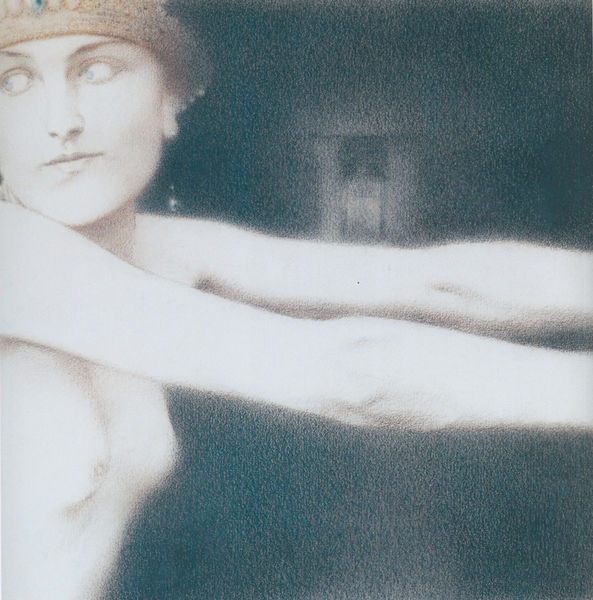
Titel: Studie einer Frau
Künstler: Fernand Khnopff
Institution: Privatbesitz
Schlagwörter: akt, blau, dunkel, gemälde, haut, nackt, schatten, weiß, grün, brust, busen, frau, hell, hintergrund, hut, licht, ohrring, schmuck, schwarz, tür, vordergrund, blick, arm, arme, augen, gesicht, bild, ohrringe, krone, renaissance, brüste, angst, jugendstil, nackte, tor, unscharf, foto, verschwommen, gestreckt, difus, saphir, fau, fragen, flicht, kust, hautr